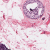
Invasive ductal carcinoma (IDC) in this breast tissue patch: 0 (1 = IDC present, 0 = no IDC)